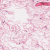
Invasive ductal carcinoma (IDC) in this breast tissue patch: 0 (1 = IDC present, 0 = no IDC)